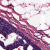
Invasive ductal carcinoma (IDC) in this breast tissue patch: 0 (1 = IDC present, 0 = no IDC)